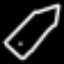
Label: pencil